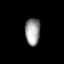
Tissue: lung
Cell type: Myeloid cells
Senescence score: 0.2324
Nuclear area (px): 402
Mean DAPI intensity: 153.363